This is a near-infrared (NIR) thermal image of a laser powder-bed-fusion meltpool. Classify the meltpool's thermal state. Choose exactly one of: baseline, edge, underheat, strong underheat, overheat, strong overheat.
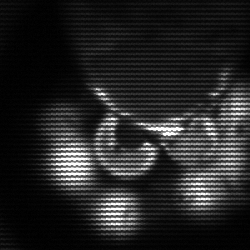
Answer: edge